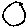
Label: circle